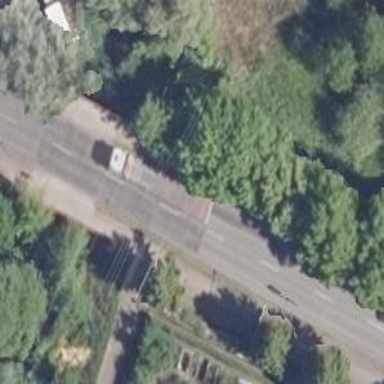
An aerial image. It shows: Secondary road with asphalt surface running over bridge. The road has separate sidewalks on both sides.